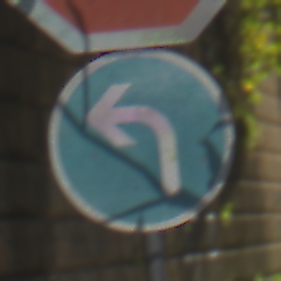
Verkehrszeichen: VorgeschriebeneFahrtrichtungLinks
Zusatzzeichen oben: Stop
Umgebung: Outdoor, Urban
Tageszeit: Midday
Wetter: Clear
Licht: Natural
Jahreszeit: NotSpecified
Kontrast: LowContrast